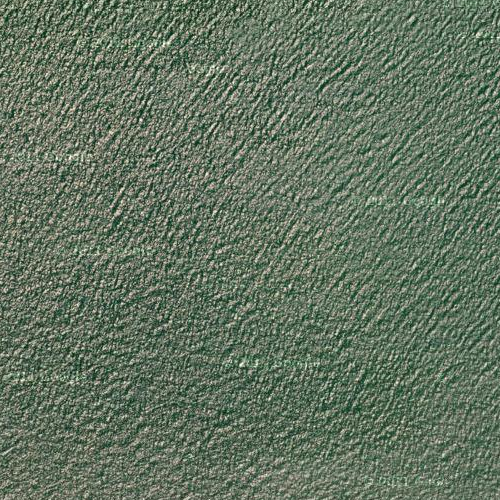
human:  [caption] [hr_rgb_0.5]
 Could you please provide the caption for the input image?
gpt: This is a part of ocean with deep green water .

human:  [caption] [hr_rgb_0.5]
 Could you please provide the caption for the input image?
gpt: This is a part of deep green sparkling sea .

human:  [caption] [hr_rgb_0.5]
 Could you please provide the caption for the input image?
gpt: This is a part of deep green sparkling sea .

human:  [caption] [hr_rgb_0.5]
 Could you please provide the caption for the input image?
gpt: A part of ocean with deep green waters .

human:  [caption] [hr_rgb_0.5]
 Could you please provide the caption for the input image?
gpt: This is a part of ocean with deep green water shining .